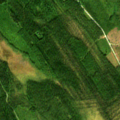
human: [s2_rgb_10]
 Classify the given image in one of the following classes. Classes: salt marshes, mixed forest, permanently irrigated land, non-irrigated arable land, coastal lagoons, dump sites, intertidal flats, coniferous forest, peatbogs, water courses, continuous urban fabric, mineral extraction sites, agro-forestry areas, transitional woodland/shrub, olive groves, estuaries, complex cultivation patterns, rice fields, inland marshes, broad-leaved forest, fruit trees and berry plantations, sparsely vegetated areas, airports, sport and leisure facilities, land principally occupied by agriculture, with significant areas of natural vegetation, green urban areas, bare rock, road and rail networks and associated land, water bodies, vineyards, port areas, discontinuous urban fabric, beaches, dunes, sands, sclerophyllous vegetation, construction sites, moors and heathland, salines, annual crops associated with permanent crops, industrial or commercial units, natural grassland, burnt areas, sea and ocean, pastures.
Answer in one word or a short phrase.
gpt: coniferous forest, mixed forest, peatbogs